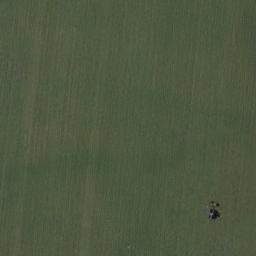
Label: meadow